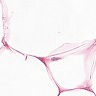
Metastatic tissue present: no